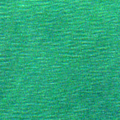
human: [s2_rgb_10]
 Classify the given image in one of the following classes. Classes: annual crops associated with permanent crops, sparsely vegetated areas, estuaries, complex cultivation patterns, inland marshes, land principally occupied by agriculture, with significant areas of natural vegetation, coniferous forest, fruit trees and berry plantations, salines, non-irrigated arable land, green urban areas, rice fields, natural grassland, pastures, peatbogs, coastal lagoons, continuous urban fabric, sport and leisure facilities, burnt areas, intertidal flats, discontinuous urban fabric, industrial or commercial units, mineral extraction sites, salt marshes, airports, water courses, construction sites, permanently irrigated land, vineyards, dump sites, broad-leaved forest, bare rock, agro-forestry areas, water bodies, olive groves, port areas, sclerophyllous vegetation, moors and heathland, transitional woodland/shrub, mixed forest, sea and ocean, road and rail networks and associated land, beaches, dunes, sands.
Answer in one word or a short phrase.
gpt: sea and ocean